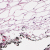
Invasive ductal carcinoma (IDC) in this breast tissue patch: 0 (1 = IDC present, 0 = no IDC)